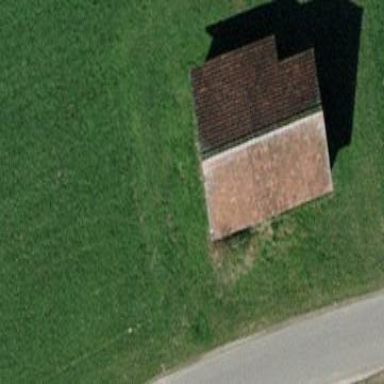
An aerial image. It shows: Shed building.